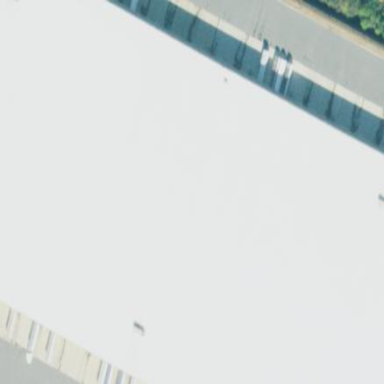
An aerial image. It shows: Warehouse.